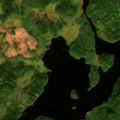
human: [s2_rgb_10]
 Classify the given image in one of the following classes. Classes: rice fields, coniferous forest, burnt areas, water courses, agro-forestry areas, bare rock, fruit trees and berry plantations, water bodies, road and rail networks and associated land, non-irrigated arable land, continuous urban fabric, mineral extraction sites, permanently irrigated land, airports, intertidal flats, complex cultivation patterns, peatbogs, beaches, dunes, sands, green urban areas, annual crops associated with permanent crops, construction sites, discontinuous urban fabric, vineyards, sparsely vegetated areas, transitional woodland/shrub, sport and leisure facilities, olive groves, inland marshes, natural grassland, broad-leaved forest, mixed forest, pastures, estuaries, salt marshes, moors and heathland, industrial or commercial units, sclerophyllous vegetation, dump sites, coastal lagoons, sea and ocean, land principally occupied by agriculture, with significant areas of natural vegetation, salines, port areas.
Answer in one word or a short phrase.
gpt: coniferous forest, water bodies